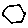
Label: hexagon